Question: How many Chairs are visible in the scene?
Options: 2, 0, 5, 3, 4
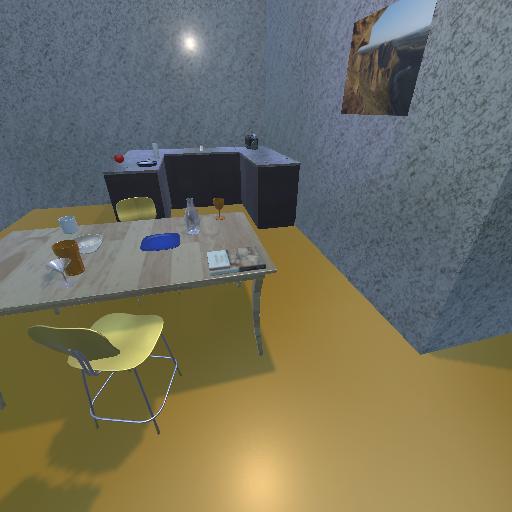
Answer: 2